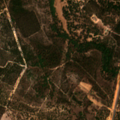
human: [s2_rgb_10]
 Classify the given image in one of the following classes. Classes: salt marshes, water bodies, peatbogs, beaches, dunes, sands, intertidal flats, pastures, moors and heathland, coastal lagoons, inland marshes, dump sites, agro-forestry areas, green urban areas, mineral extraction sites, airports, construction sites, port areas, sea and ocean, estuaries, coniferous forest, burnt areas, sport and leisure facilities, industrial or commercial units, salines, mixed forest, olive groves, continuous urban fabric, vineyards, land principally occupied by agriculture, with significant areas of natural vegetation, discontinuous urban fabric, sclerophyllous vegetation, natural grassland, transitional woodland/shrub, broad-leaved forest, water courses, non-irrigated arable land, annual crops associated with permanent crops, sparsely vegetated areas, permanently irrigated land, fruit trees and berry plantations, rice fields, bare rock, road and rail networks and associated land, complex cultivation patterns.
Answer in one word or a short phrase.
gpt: agro-forestry areas, coniferous forest, mixed forest, transitional woodland/shrub